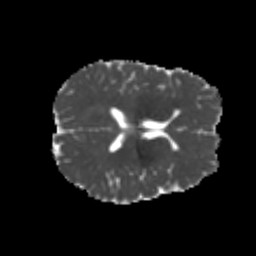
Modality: MD
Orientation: axial
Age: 21
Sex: male
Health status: healthy
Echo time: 0.074 s